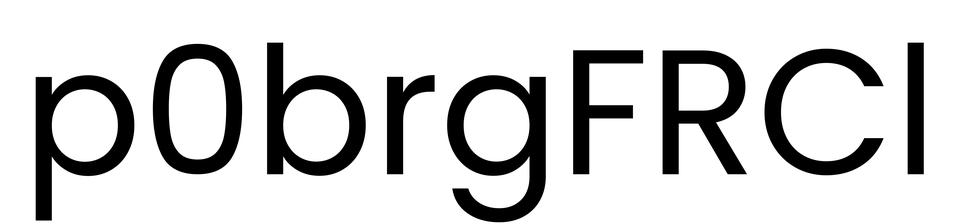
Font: Poppins-Regular